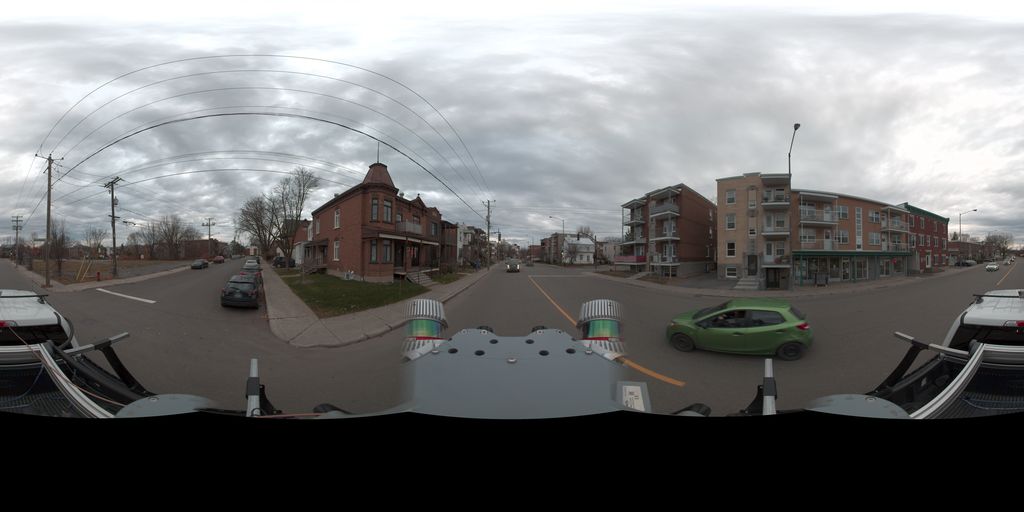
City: quebec_city